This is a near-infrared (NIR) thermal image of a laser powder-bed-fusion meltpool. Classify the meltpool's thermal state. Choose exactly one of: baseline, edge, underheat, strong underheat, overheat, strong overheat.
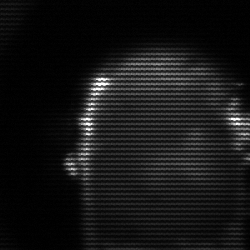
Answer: baseline